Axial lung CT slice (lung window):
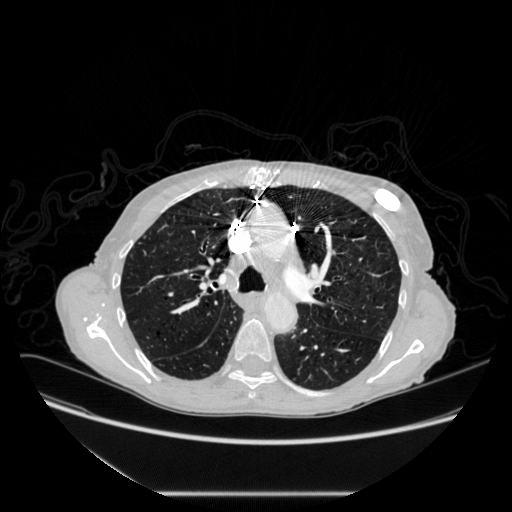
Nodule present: no